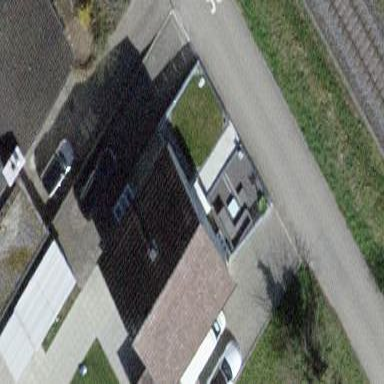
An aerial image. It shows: Building with tile roof.